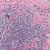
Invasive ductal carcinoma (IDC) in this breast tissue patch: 0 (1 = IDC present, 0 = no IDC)